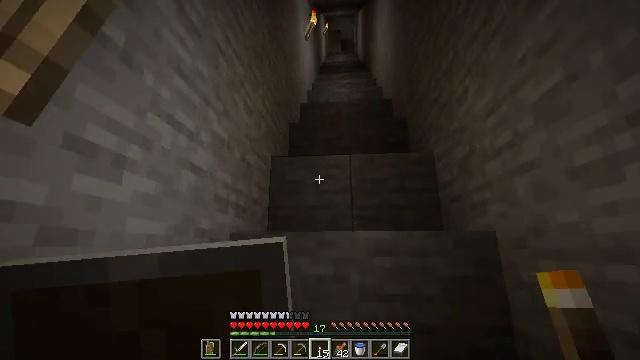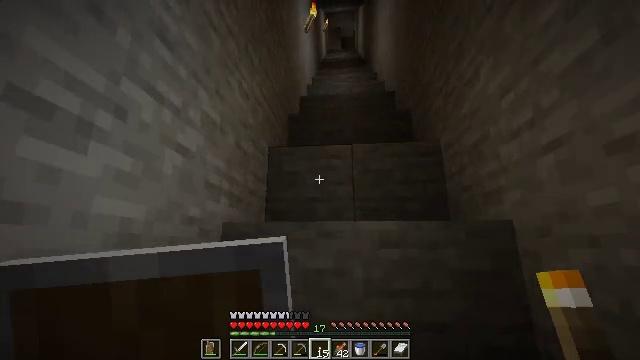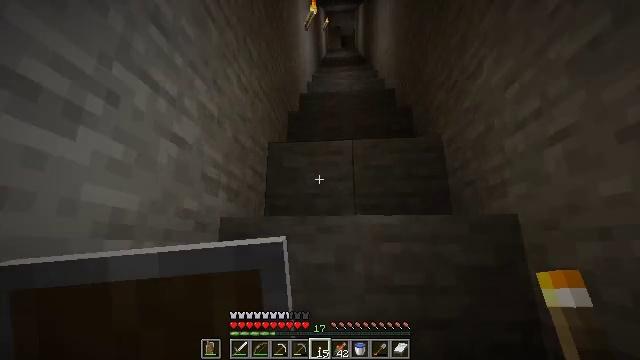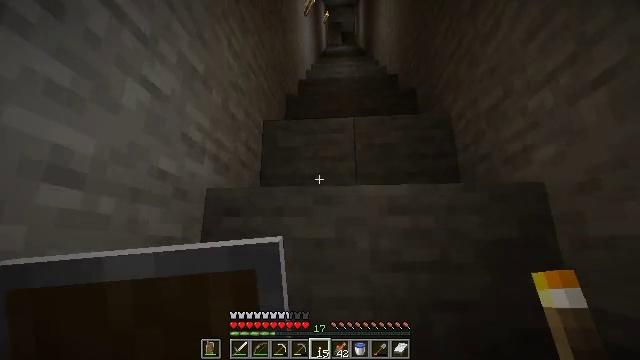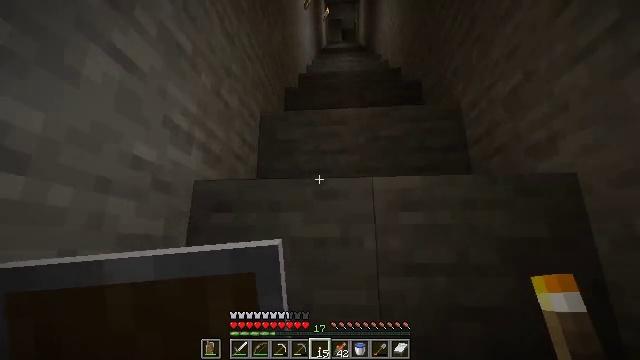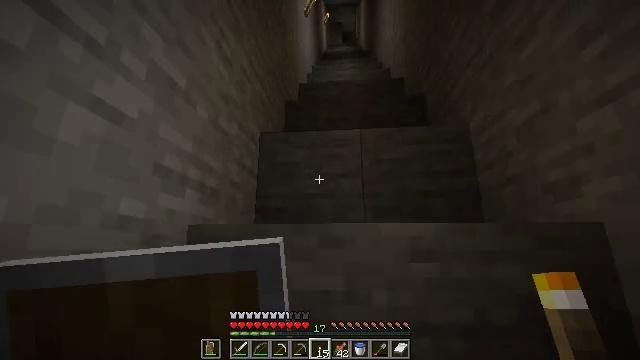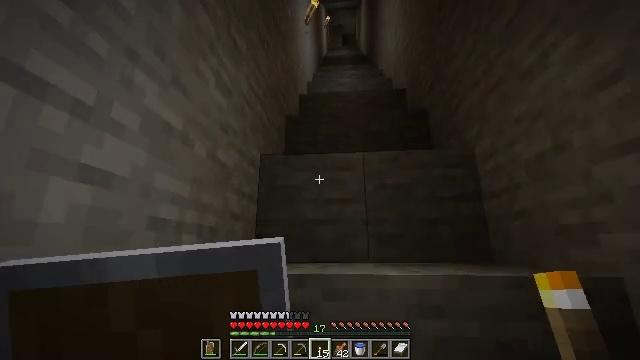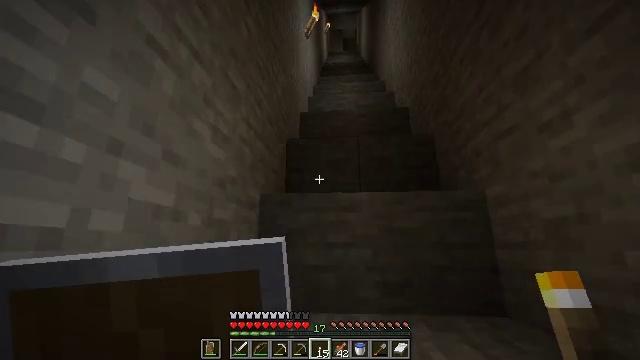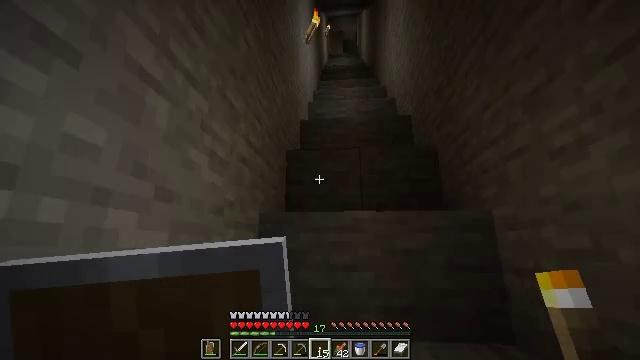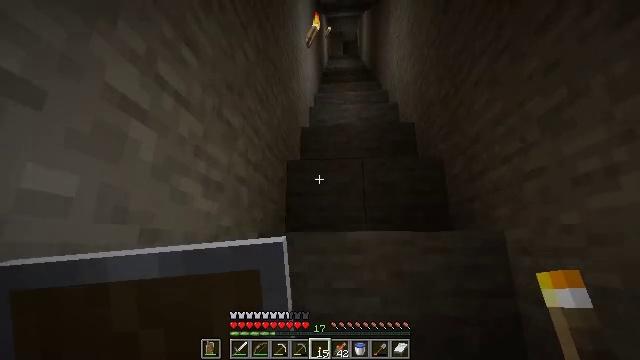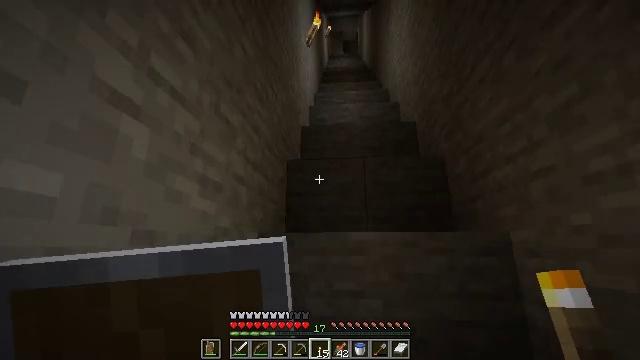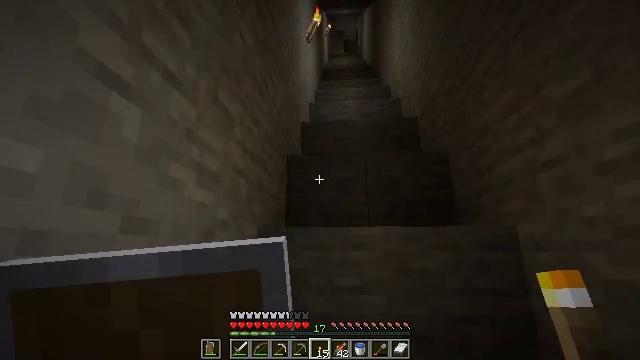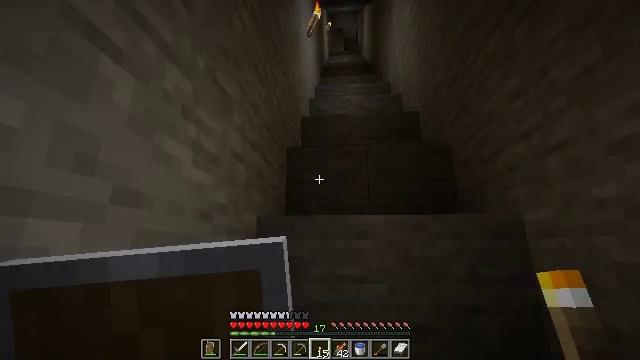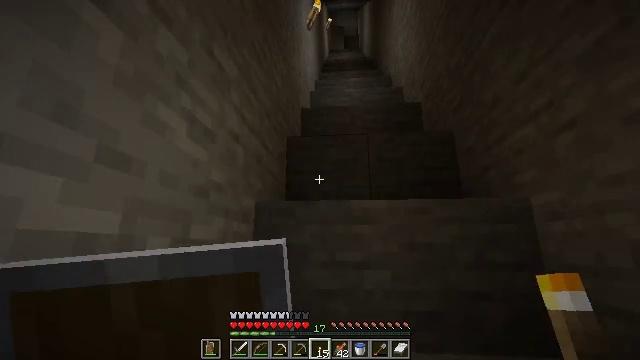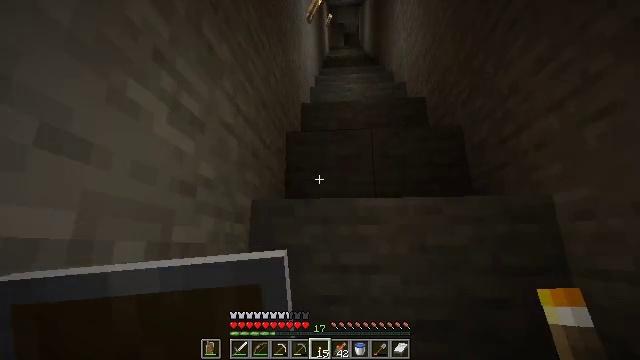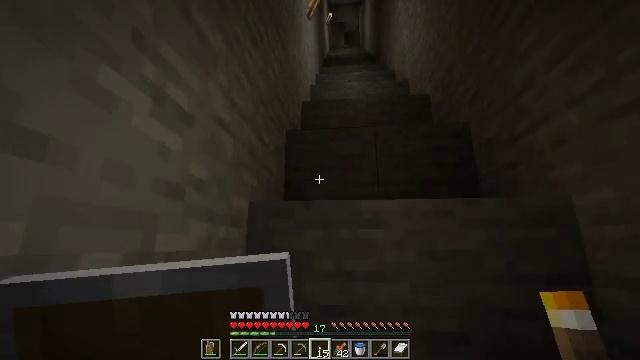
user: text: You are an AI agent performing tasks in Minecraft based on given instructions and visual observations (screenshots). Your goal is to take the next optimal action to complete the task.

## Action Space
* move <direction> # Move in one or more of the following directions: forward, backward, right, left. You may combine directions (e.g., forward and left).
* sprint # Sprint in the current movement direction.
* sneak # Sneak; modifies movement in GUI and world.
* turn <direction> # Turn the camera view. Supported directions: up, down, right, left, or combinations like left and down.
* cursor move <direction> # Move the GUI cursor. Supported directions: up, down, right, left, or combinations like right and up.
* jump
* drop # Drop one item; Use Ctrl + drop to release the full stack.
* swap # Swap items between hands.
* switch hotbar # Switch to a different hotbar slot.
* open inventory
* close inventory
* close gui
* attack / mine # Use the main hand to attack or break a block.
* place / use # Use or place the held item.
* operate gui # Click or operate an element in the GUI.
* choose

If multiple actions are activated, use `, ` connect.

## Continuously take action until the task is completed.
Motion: motion action
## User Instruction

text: Use nine redstone dust to craft a redstone block.
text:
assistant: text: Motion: move forward
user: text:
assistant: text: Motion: move forward
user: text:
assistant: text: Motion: move forward
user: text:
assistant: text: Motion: move forward
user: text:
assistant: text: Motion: move forward, jump
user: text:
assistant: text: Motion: move forward, jump
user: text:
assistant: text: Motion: move forward, jump
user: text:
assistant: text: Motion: move forward, jump
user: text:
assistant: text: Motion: move forward, jump
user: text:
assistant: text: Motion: move forward
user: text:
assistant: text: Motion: move forward
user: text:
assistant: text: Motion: move forward
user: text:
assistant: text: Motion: move forward
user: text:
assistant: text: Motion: move forward
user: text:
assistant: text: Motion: move forward, jump
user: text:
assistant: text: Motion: move forward, jump
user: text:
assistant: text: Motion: move forward and move right, jump
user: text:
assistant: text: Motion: move forward and move right, jump
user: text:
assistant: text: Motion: move forward and move right, jump
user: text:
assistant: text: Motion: move forward, jump
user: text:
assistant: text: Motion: move forward, jump
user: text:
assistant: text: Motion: move forward
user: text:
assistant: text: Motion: move forward
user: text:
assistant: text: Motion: move forward
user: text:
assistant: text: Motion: move forward
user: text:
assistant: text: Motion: move forward, jump
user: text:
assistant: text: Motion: move forward, jump
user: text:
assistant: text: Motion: move forward, jump
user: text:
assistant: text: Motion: move forward
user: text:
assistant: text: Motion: move forward